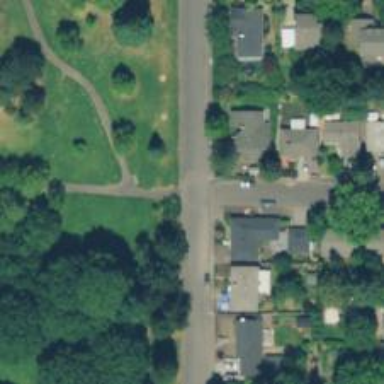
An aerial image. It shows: Residential road with sidewalk on the left side.